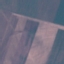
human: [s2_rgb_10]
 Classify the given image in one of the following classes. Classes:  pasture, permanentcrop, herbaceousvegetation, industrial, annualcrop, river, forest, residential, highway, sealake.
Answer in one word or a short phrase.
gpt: AnnualCrop